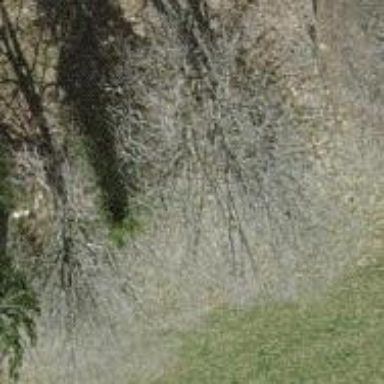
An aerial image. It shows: Beautiful tree in nature.